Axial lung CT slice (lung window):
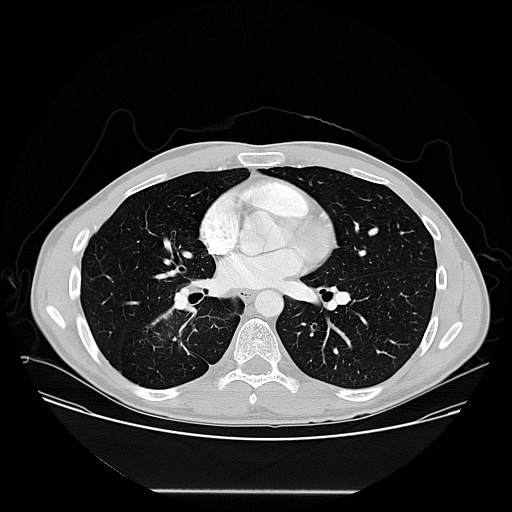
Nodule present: yes
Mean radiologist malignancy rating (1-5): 3.5